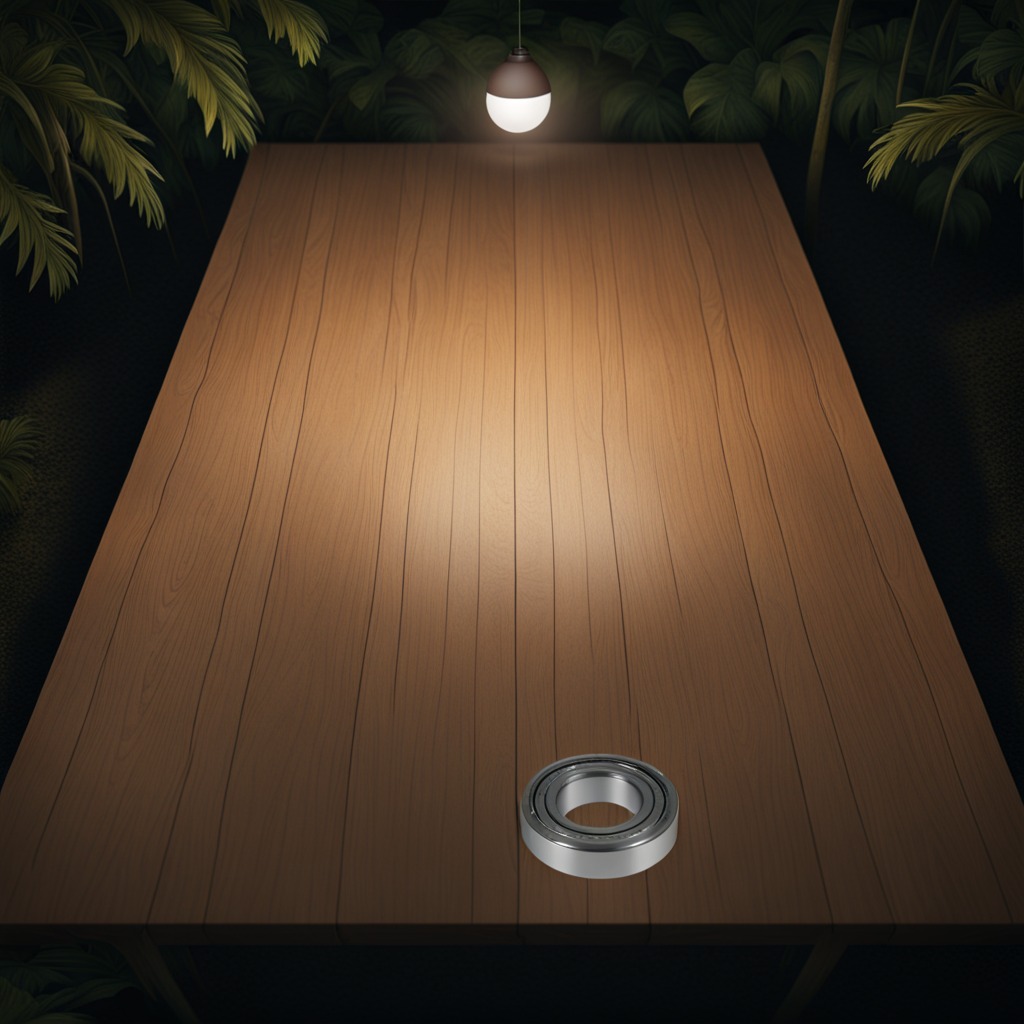
A metal ball bearing is lying on a wooden table inside a jungle field workshop tent at night dim ambient light soft shadows worn but